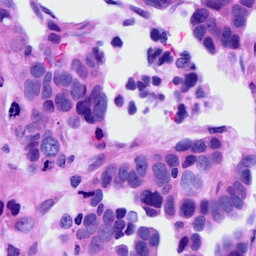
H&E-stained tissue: Ovarian